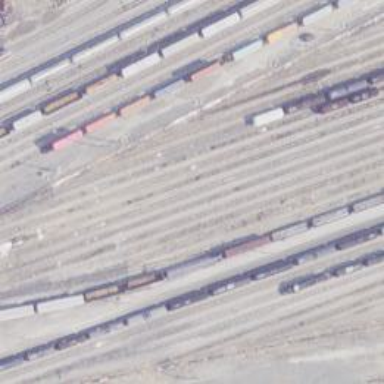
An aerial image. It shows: Railway yard.